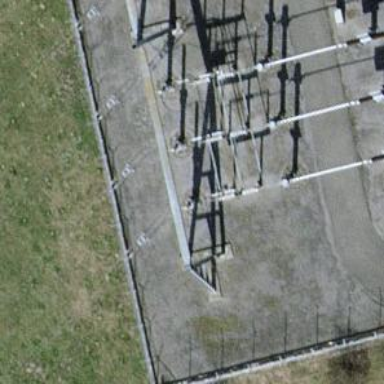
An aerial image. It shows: Three cables of power line.